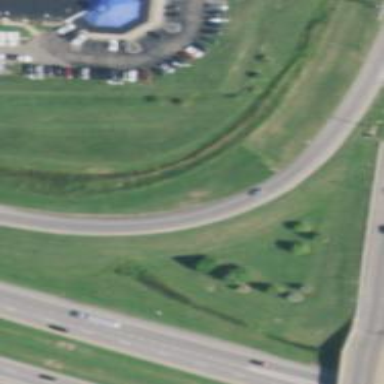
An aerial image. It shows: Trunk link highway.